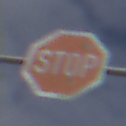
Verkehrszeichen: Stop
Umgebung: Outdoor, Nature
Tageszeit: Midday
Wetter: PartlyCloudy
Licht: Natural
Jahreszeit: NotSpecified
Kontrast: MediumContrast